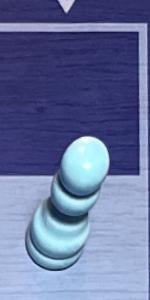
Label: Pawn_White